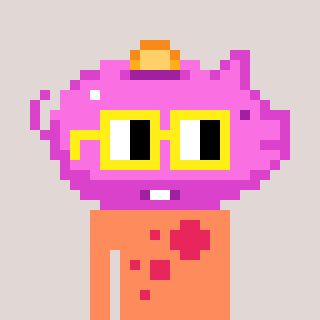
a pixel art character with square yellow glasses, a piggybank-shaped head and a peachy-colored body on a warm background